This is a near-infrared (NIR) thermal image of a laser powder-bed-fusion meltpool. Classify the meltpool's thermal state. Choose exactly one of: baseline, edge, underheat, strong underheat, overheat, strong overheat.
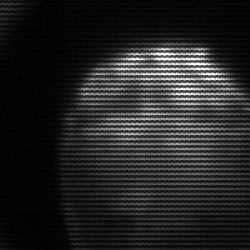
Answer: edge